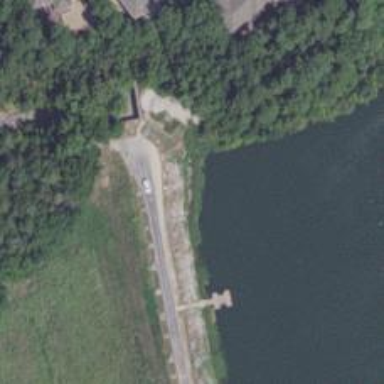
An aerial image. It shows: Dam across waterway.